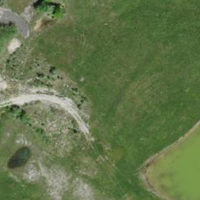
EUNIS habitat code: 56
Species observed at this site:
Tettigonia viridissima
Conocephalus fuscus